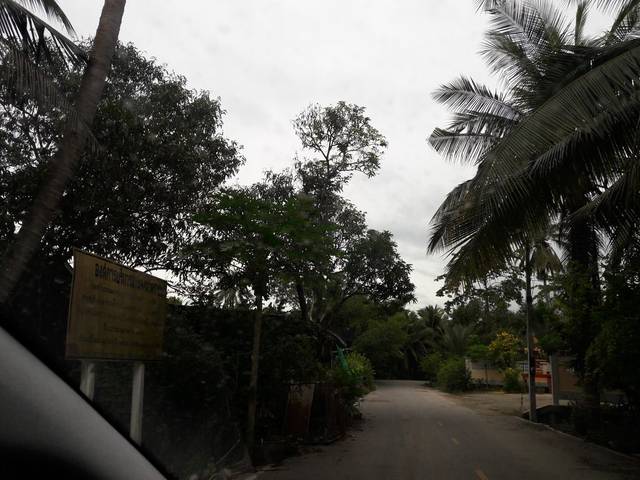
Region: Thailand
Coordinates: 13.523, 99.947